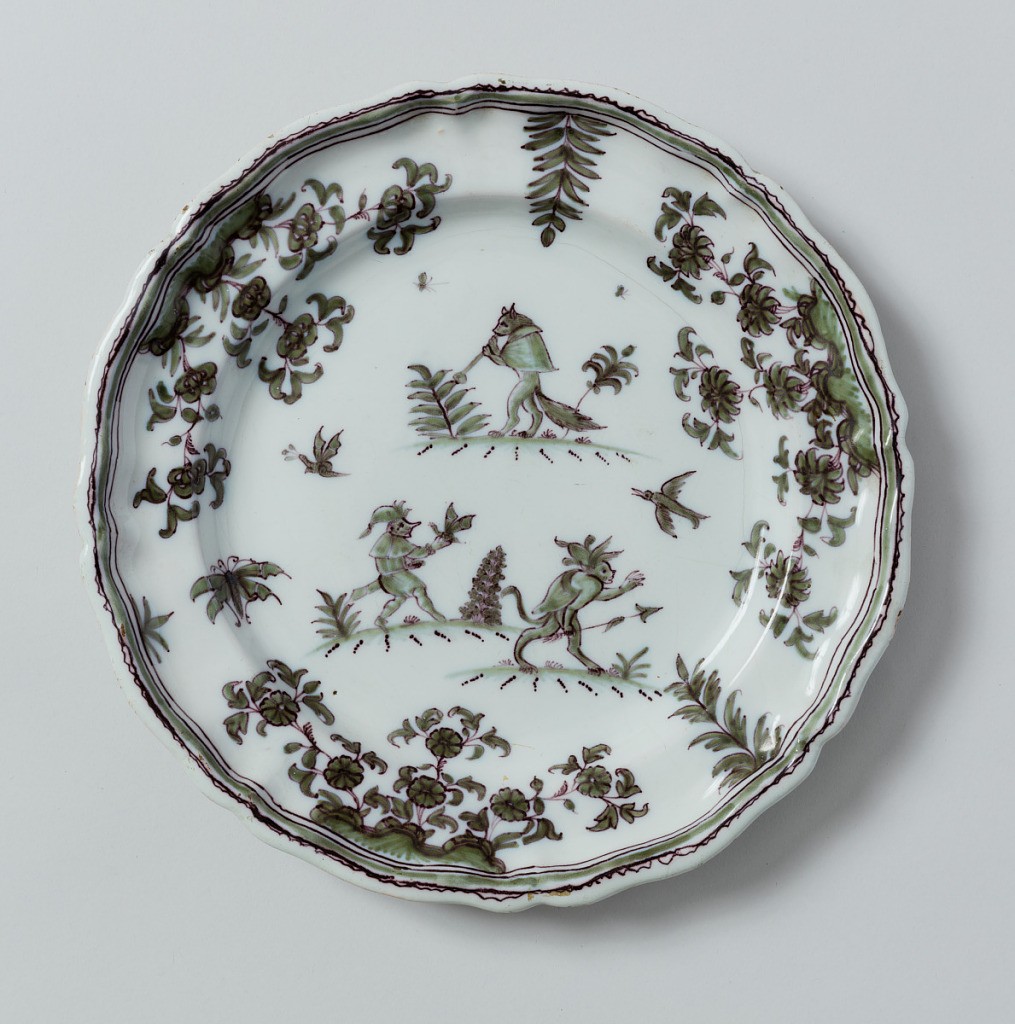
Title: Plate
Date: ca. 1760
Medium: Tin-glazed earthenware
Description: Circular plate with scalloped edge; dark green flora and fauna decoration, three grotesque-type figures in center. Blue-green tinted glaze.